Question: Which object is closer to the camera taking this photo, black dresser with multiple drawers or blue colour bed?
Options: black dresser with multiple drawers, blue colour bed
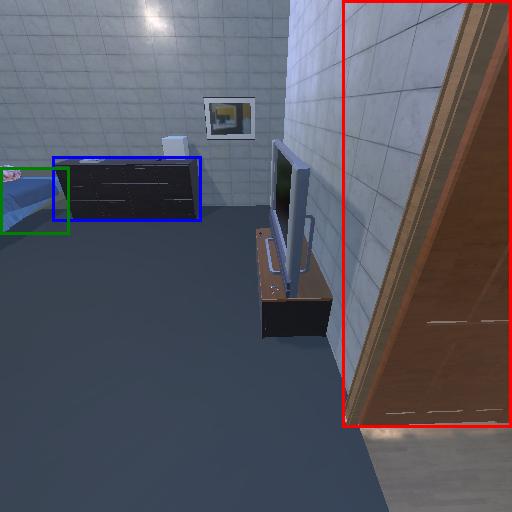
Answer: black dresser with multiple drawers